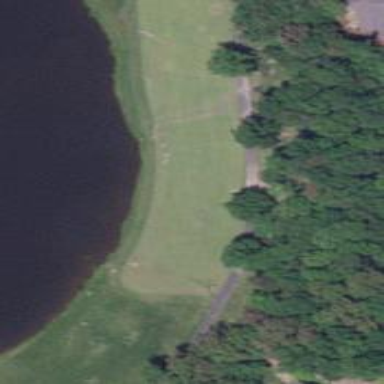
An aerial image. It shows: Path for both roads and golfers.